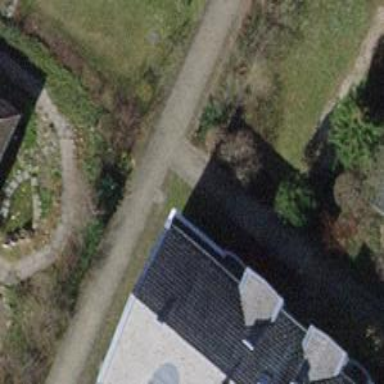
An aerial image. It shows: Footway made of paving stones.